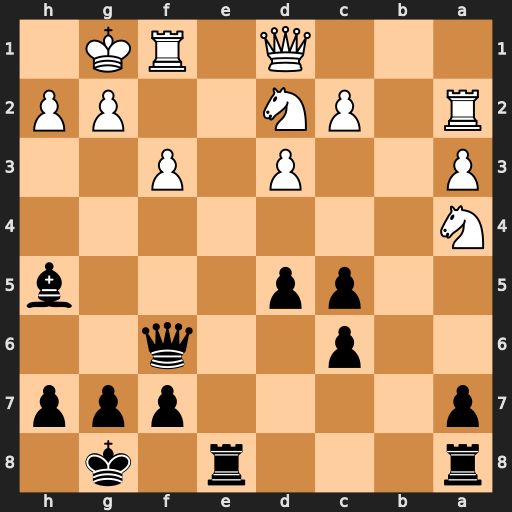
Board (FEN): r3r1k1/p4ppp/2p2q2/2pp3b/N7/P2P1P2/R1PN2PP/3Q1RK1
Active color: b
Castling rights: -
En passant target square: -
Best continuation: Qd4+ Rf2 Qxa4